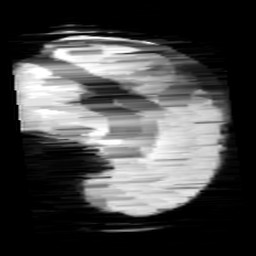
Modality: minIP
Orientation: sagittal
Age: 12
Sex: female
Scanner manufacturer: siemens
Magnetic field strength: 3 T
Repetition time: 0.027 s
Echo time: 0.02 s